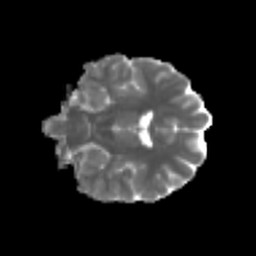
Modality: MD
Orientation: coronal
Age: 47
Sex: male
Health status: healthy
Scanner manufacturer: siemens
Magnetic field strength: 3 T
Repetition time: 3.6 s
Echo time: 0.092 s